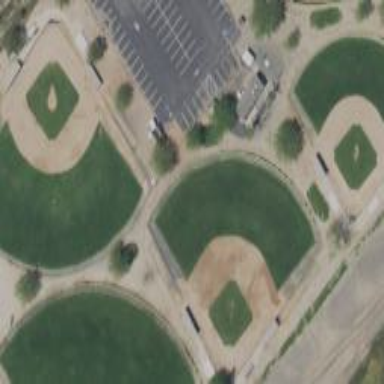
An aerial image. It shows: Baseball pitch for leisure land activities.